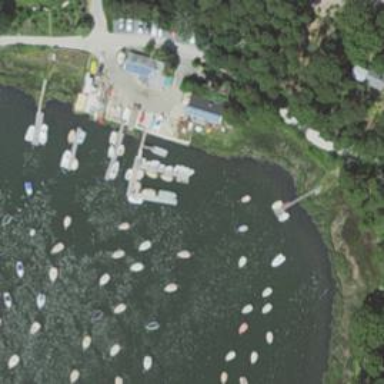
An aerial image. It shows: Pier with mooring facilities.